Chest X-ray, AP view. Patient: 72 years old, sex M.
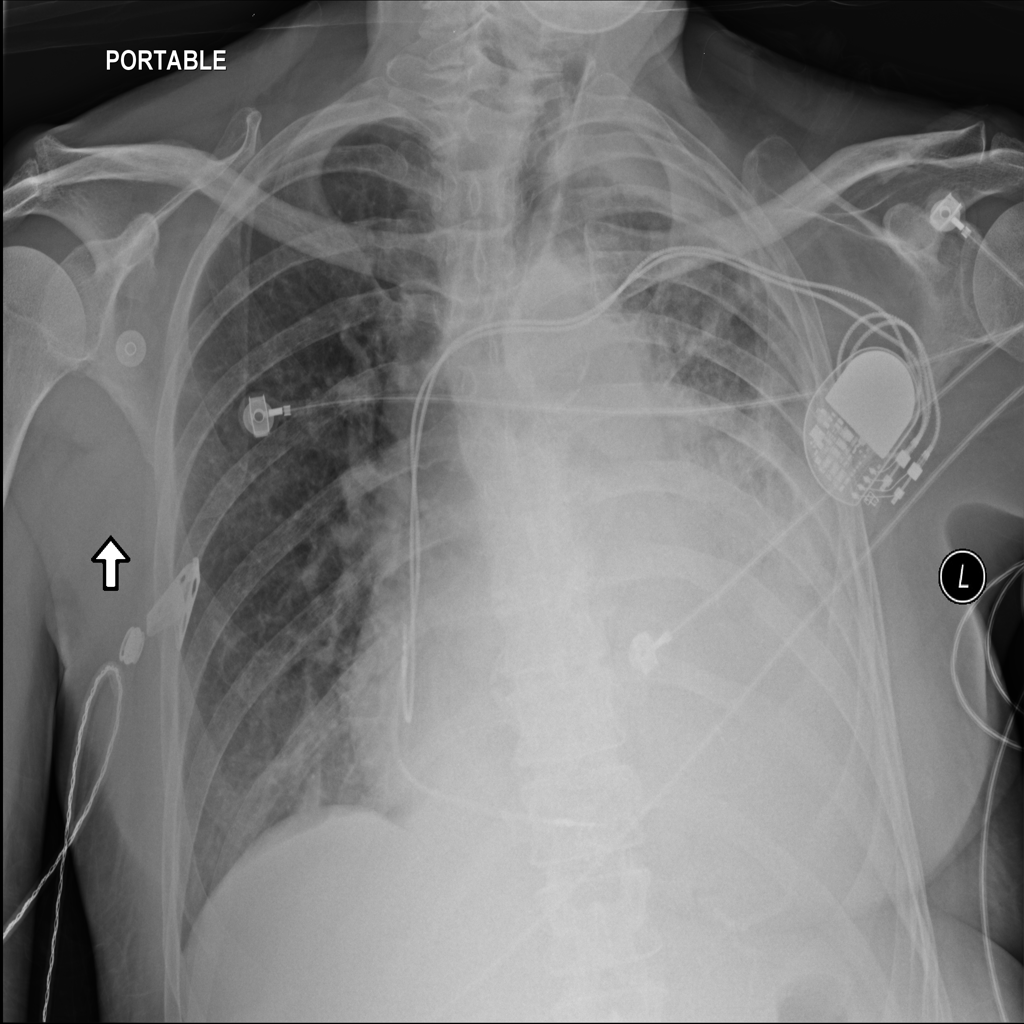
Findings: Infiltration, Nodule, Pleural_Thickening